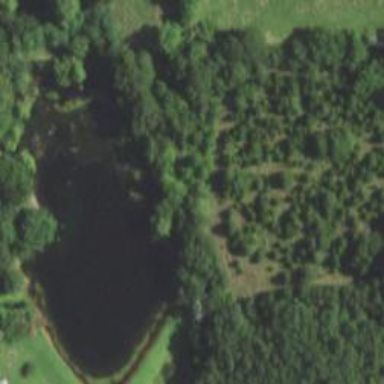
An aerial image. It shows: Pond with natural water.